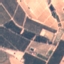
Land use / land cover: PermanentCrop